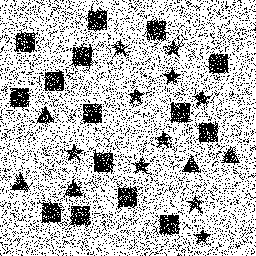
Squares: 15
Triangles: 5
Stars: 10
Total shapes: 30